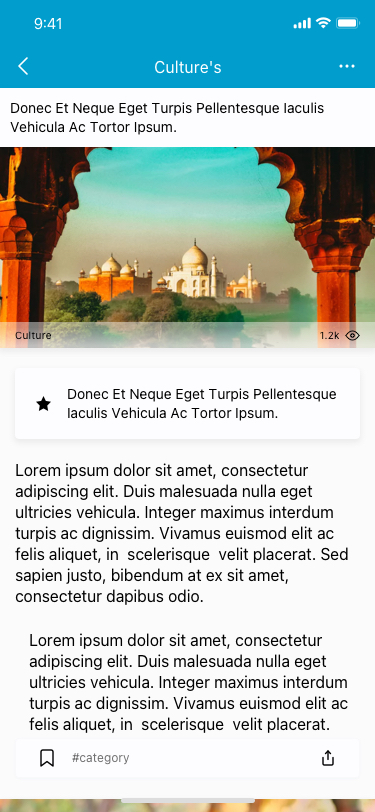
Text in this UI design:
Lorem ipsum dolor sit amet, consectetur adipiscing elit. Duis malesuada nulla eget ultricies vehicula. Integer maximus interdum turpis ac dignissim. Vivamus euismod elit ac felis aliquet, in  scelerisque  velit placerat. Sed sapien justo, bibendum at ex sit amet, consectetur dapibus odio.
Lorem ipsum dolor sit amet, consectetur adipiscing elit. Duis malesuada nulla eget ultricies vehicula. Integer maximus interdum turpis ac dignissim. Vivamus euismod elit ac felis aliquet, in  scelerisque  velit placerat. Sed sapien justo, bibendum at ex sit amet, consectetur dapibus odio.